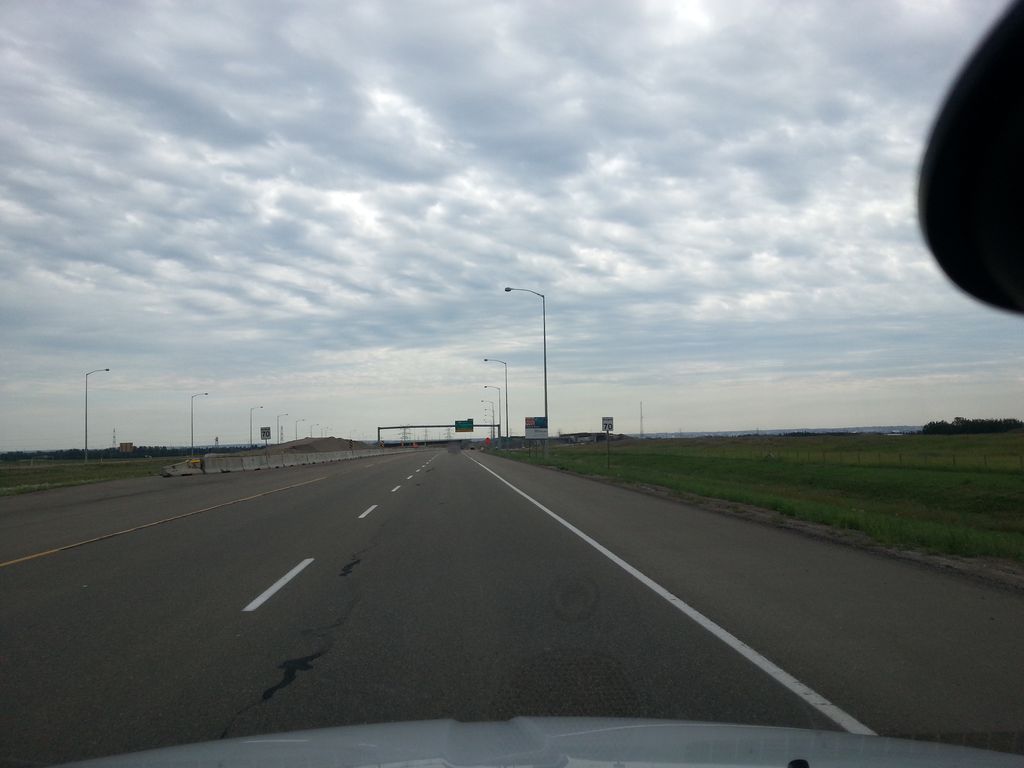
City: edmonton